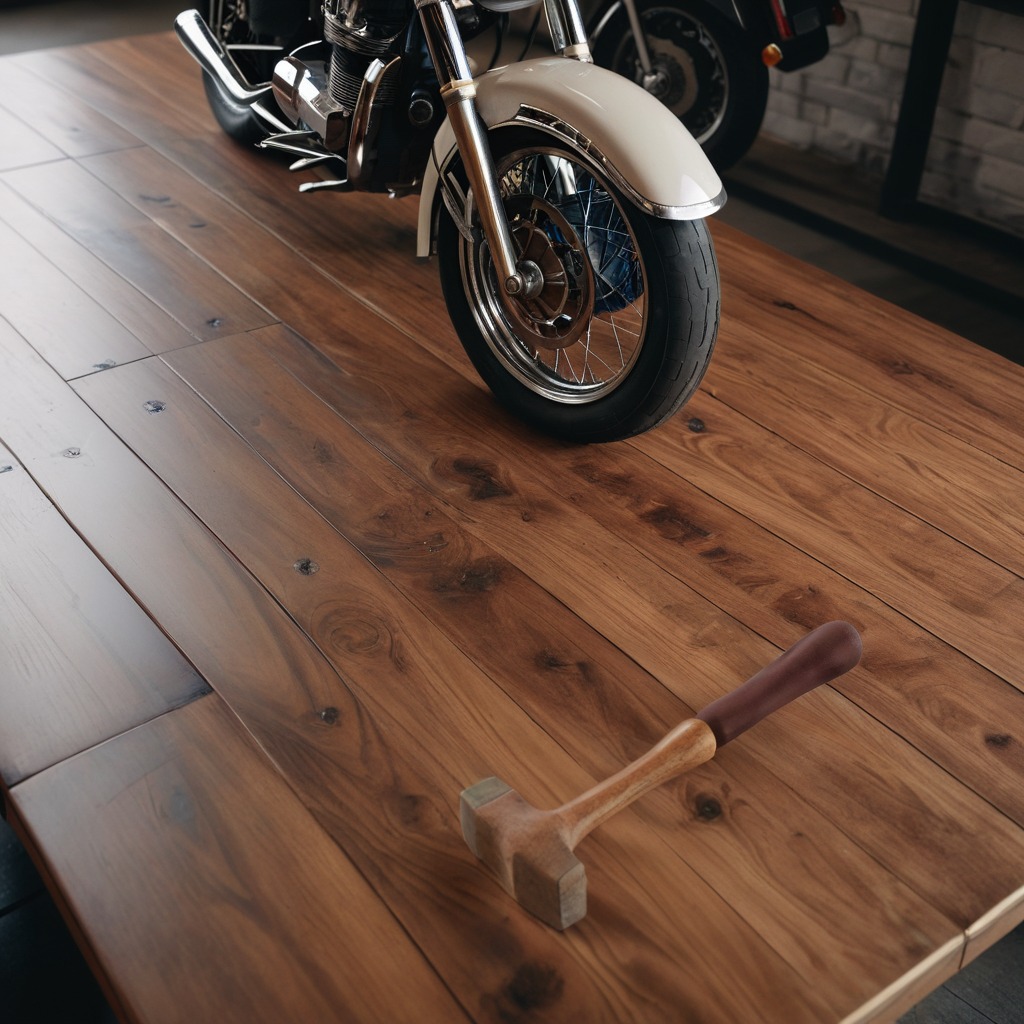
A hammer is lying on the wooden table in the vintage motorcycle garage.